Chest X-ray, AP view. Patient: 63 years old, sex M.
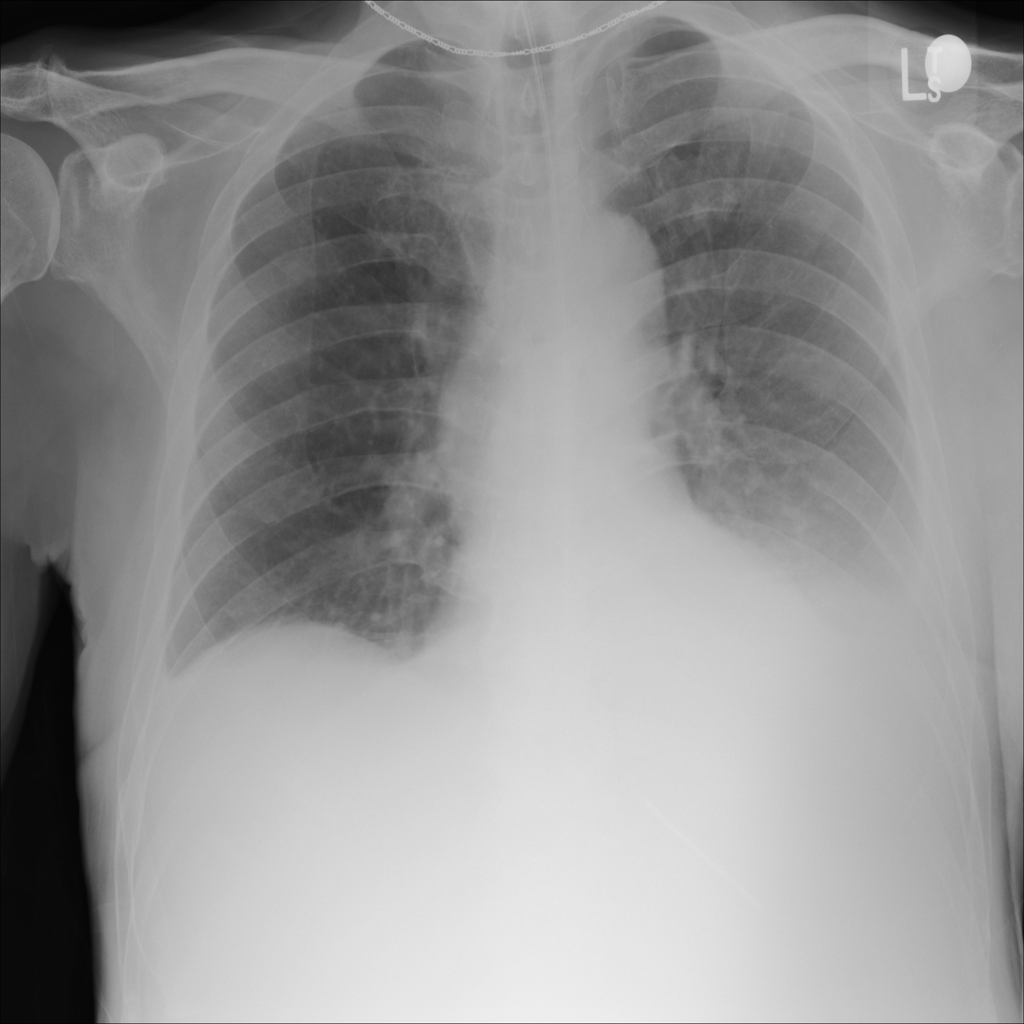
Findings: Effusion